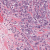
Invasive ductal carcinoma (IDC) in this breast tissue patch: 1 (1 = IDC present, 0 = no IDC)